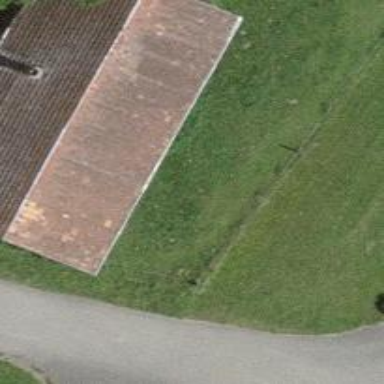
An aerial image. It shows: Farm building.